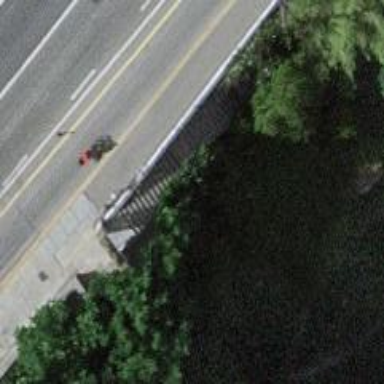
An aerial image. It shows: Stone steps on the road.